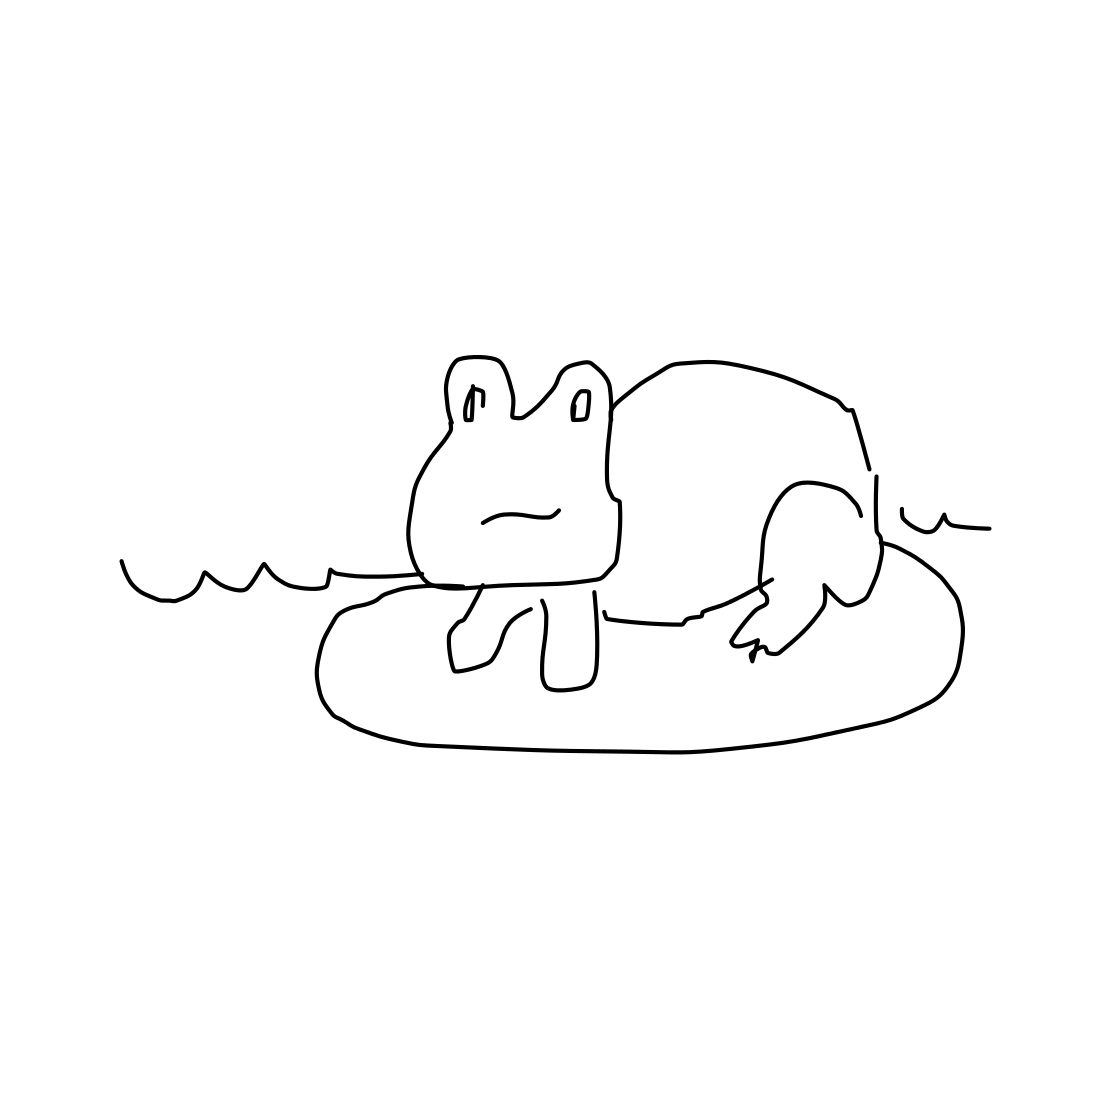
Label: frog